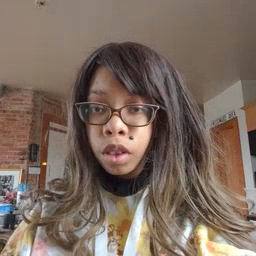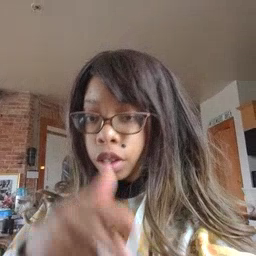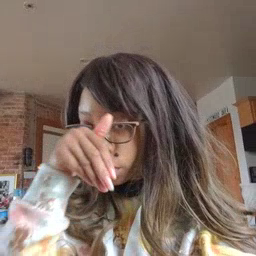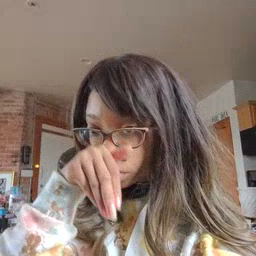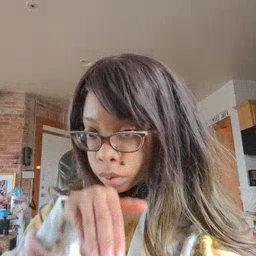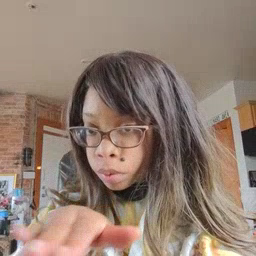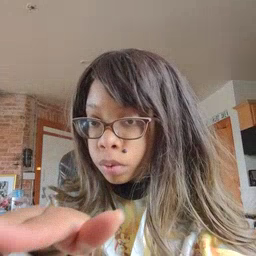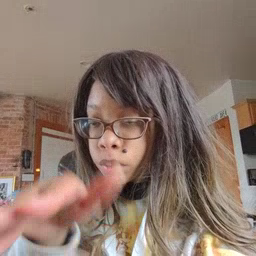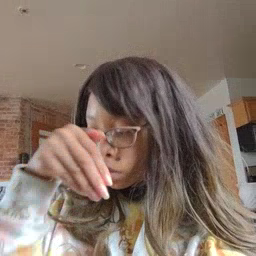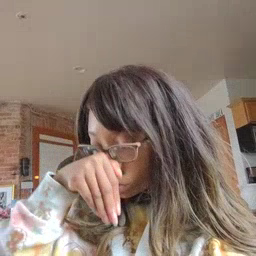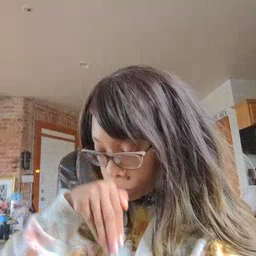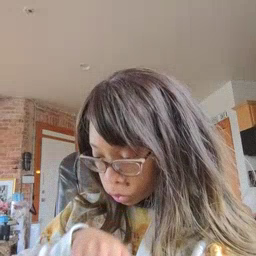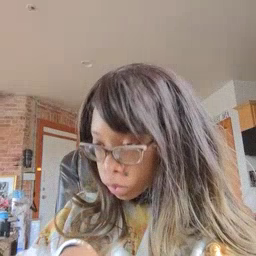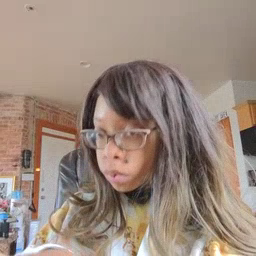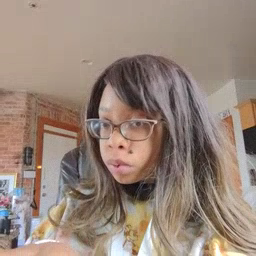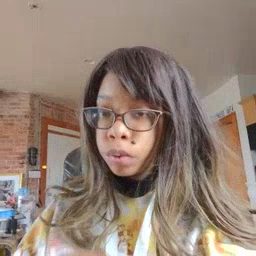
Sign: elephant